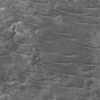
Label: not_dusty